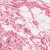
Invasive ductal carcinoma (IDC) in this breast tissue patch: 0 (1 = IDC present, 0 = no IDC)